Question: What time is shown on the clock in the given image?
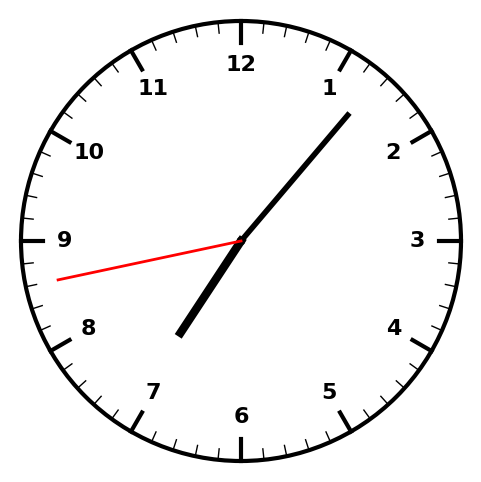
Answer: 07:06:43